Aerial crown-view tile of a tropical tree (Barro Colorado Island, Panama), acquired 20240716:
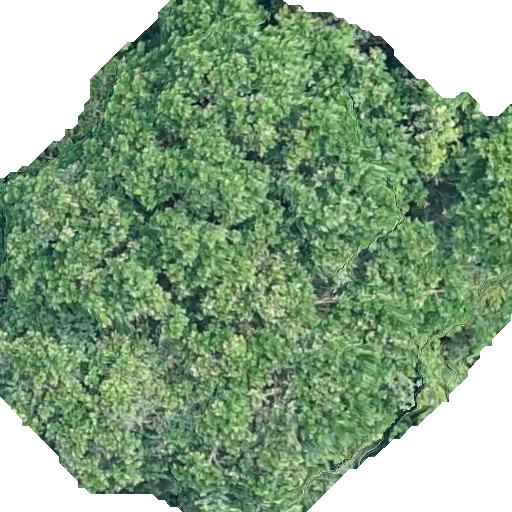
Species: Anacardium excelsum
GBIF accepted scientific name: Anacardium excelsum
Crown area: 377.342 m²